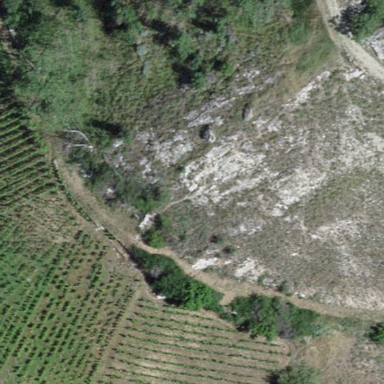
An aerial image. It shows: Vineyard where grapes are grown.